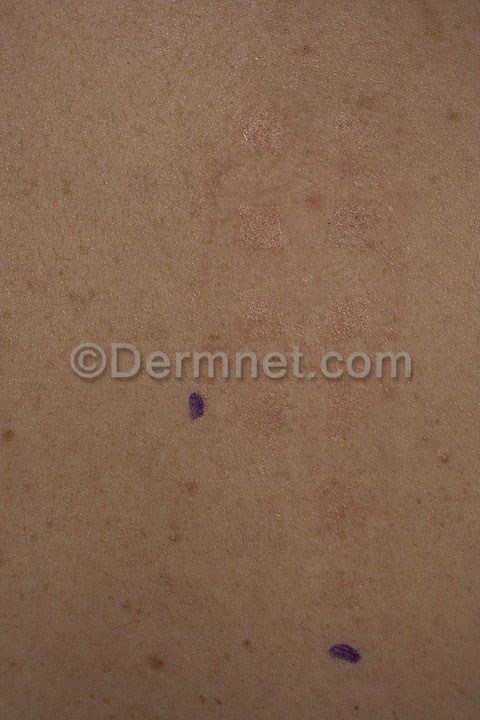
Disease: Poison Ivy Photos and other Contact Dermatitis